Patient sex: F
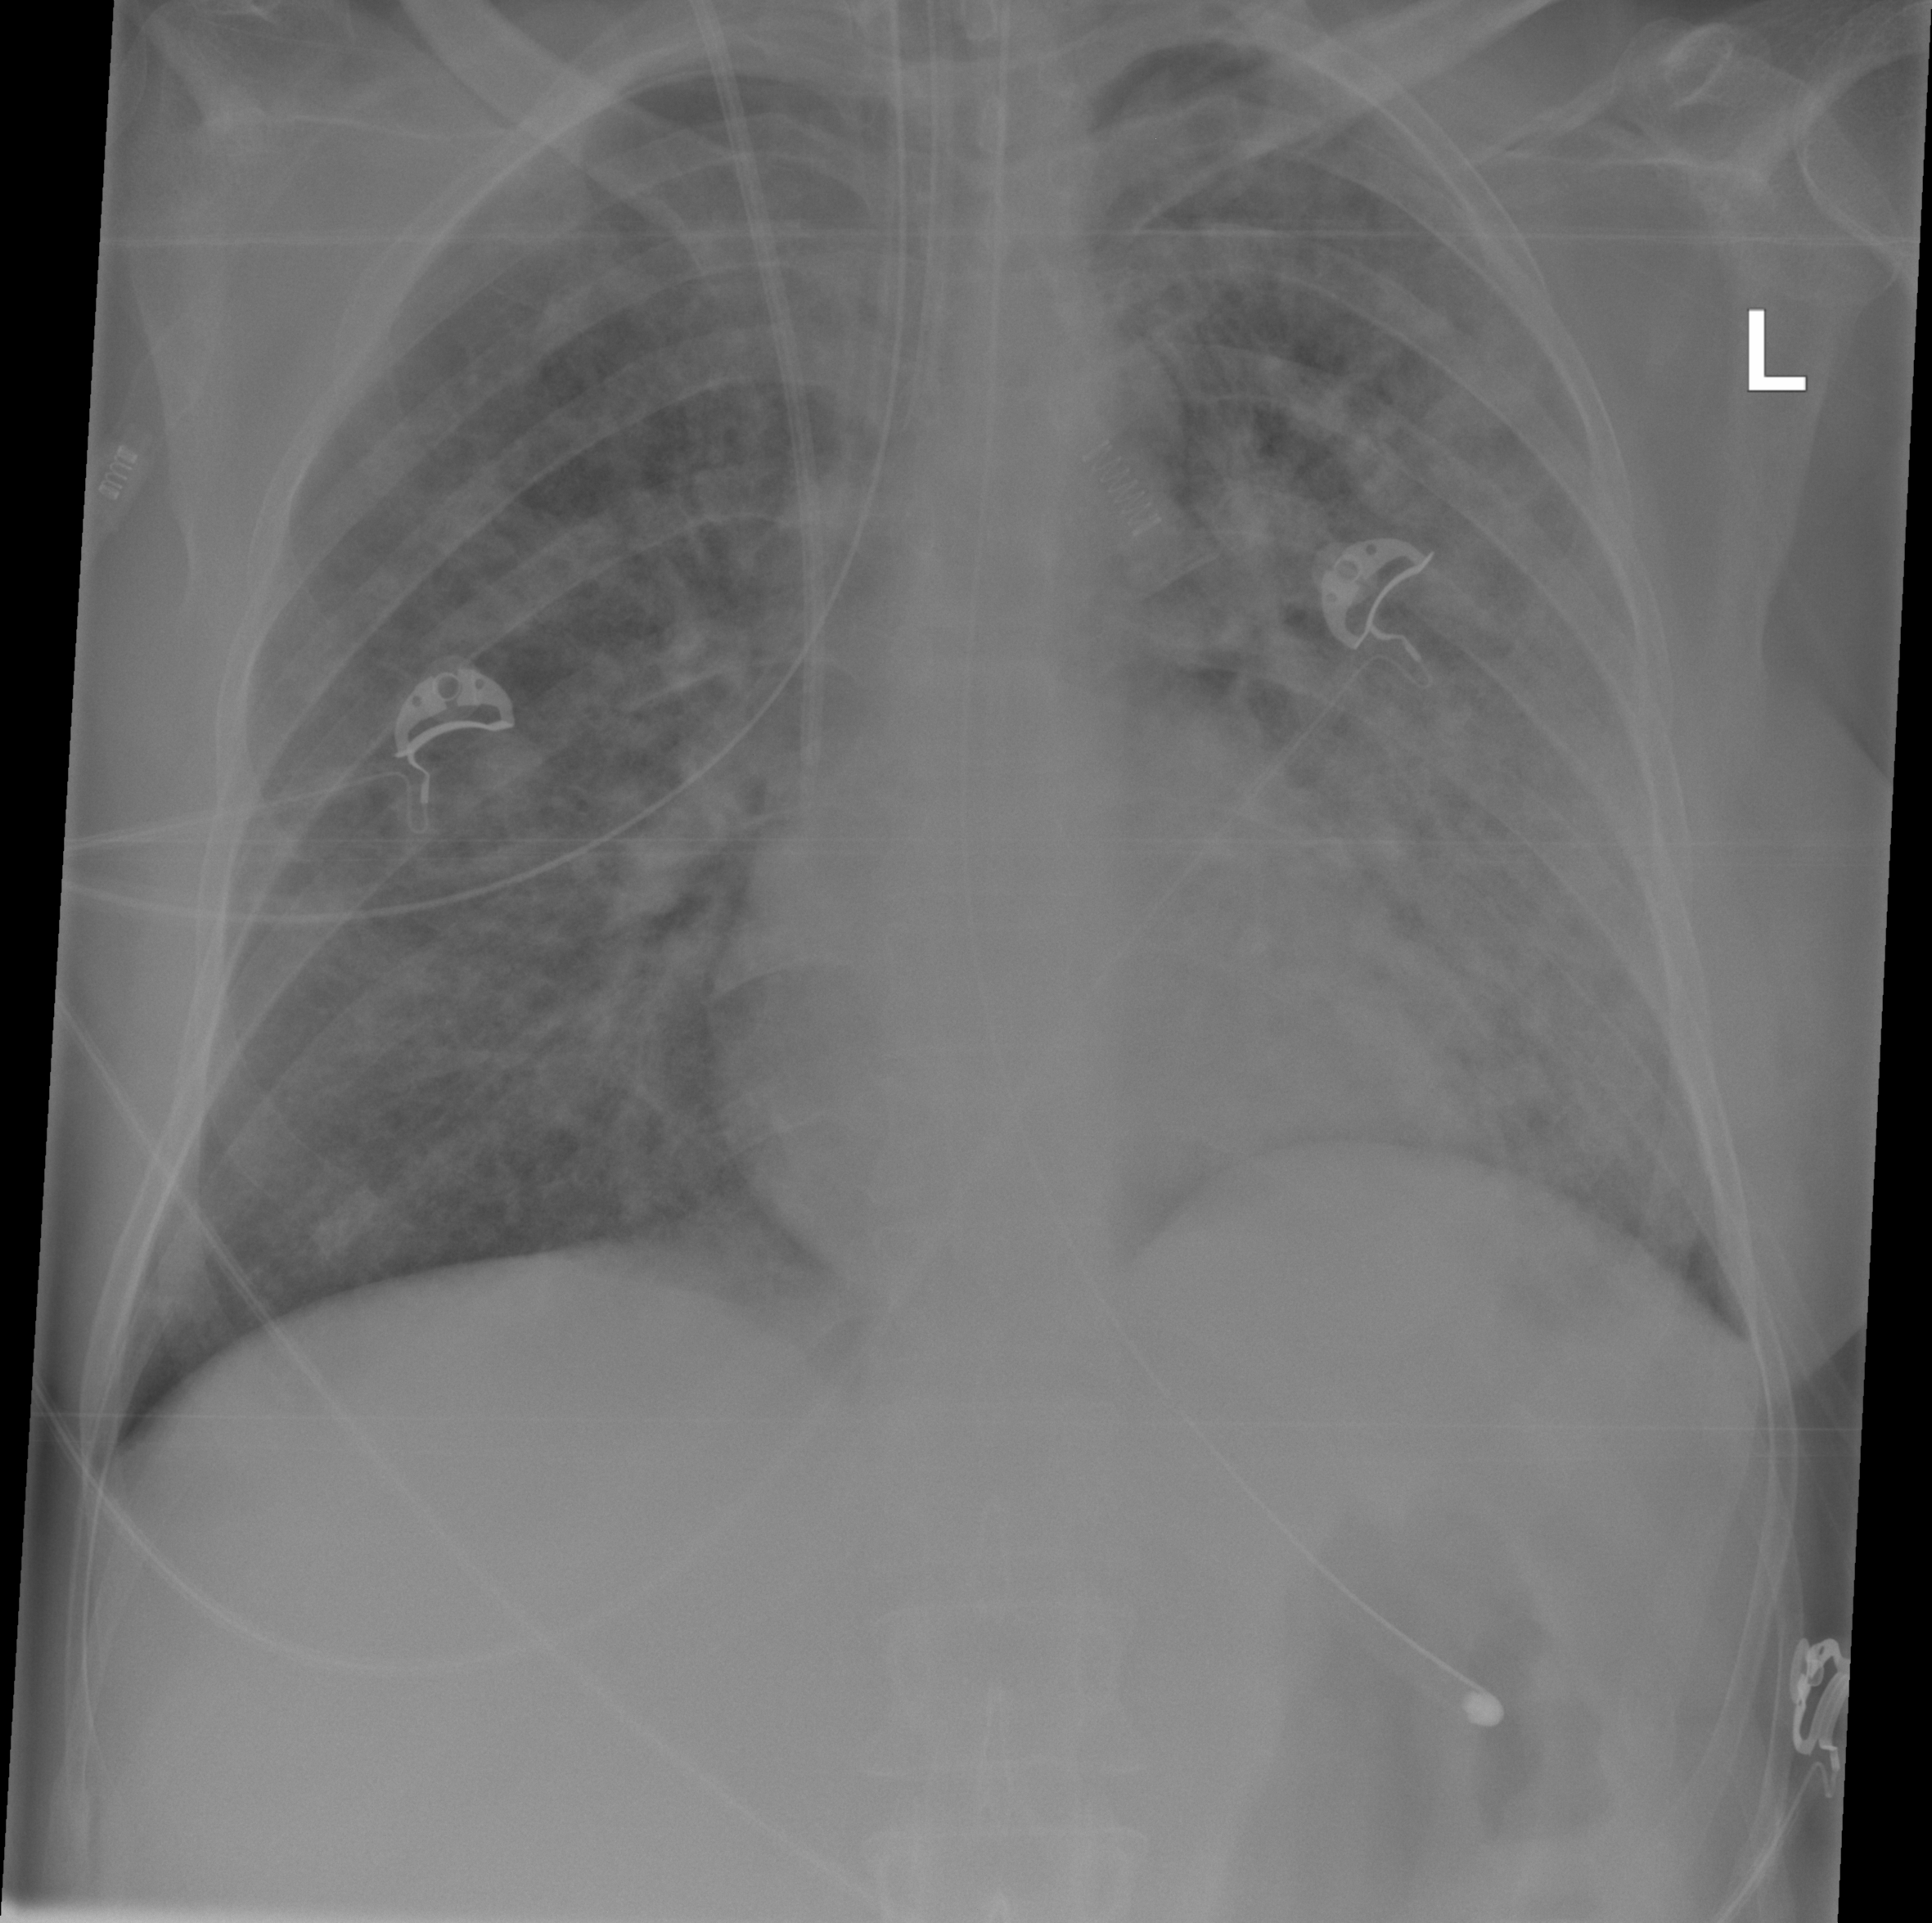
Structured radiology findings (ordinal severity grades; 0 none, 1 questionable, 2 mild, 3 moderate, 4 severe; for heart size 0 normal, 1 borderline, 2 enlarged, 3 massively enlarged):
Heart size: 0
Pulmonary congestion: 2
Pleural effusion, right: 0
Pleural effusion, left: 0
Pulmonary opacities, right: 2
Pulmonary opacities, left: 3
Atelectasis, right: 2
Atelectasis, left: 2